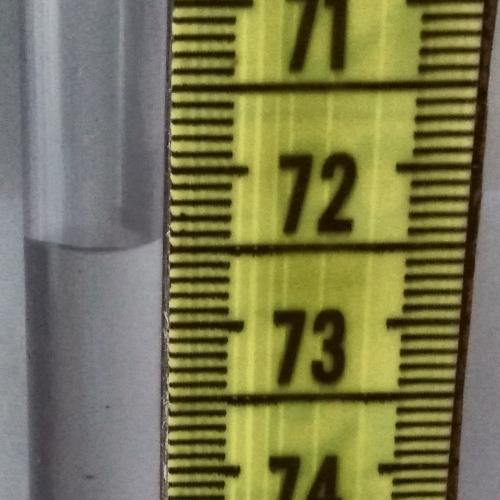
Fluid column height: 72.4 cm